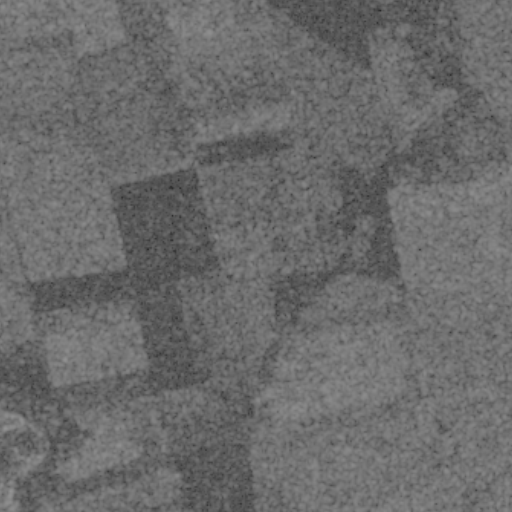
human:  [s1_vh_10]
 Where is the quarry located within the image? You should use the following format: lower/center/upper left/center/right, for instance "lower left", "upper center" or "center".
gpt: The quarry is located in the lower left of the image.
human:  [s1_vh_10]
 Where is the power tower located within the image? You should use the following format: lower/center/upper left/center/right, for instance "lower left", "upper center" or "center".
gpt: There is no power tower in the image.

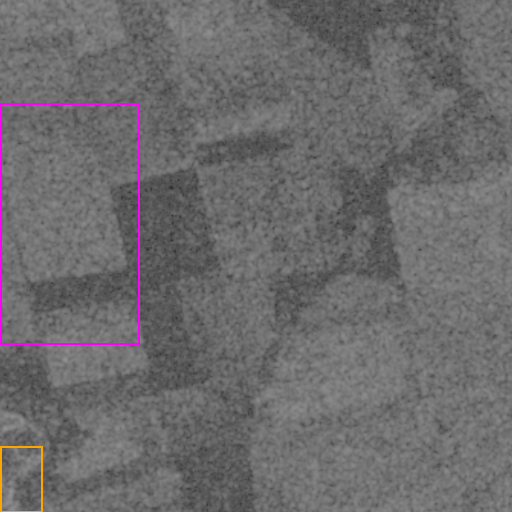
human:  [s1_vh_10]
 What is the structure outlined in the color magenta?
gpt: The structure outlined in magenta is a crop field.
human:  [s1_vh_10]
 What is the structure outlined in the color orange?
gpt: The structure outlined in orange is a quarry.
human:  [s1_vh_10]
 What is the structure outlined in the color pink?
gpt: There is no pink outline.